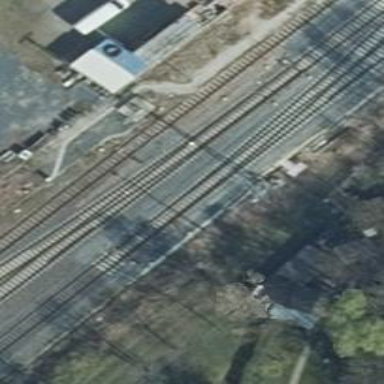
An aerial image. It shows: Railway with electrified contact lines.